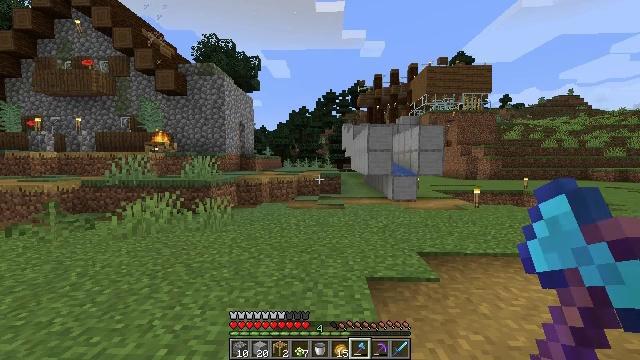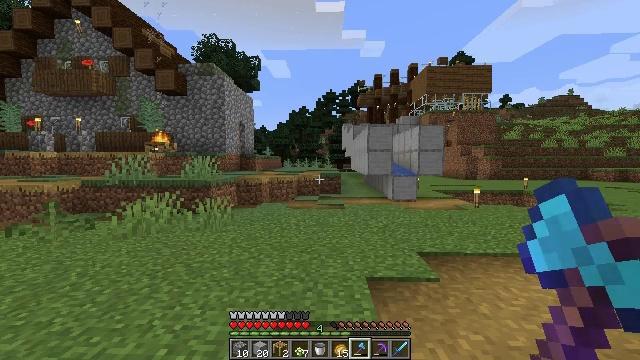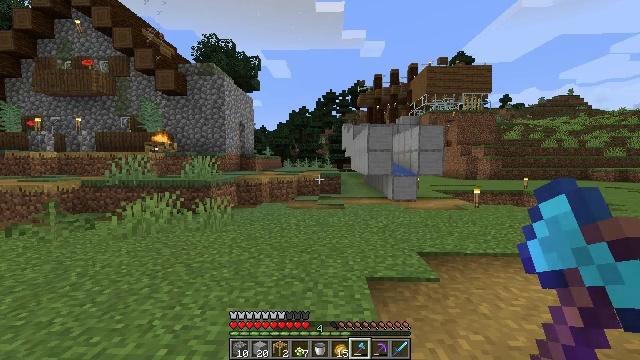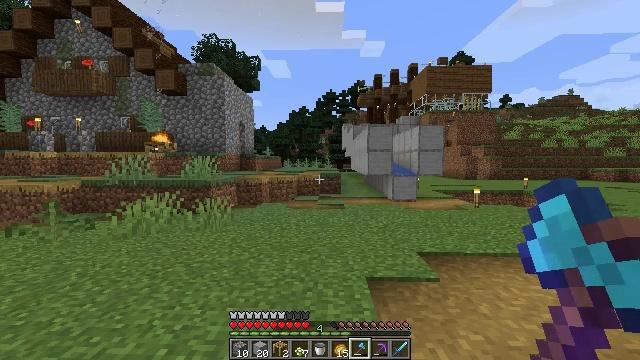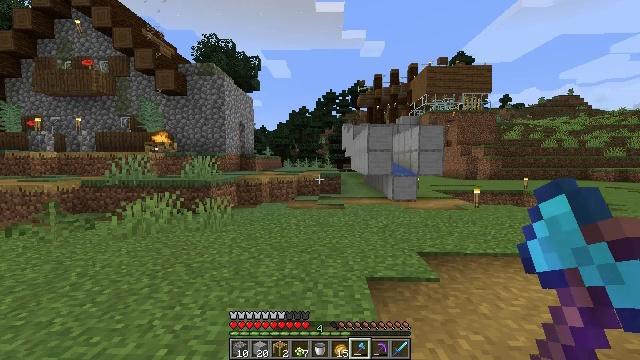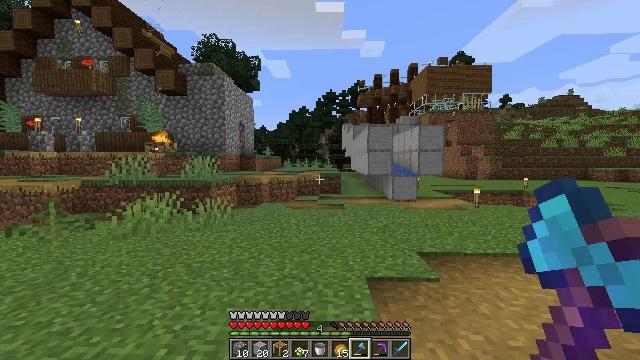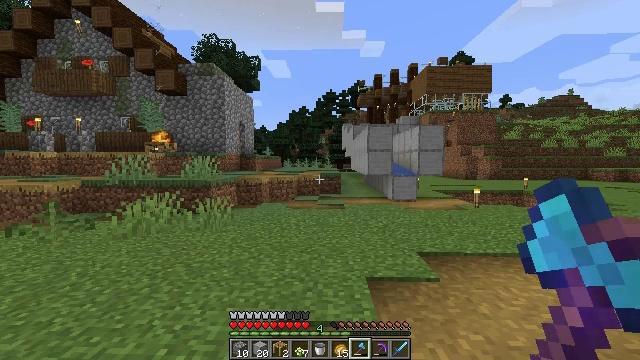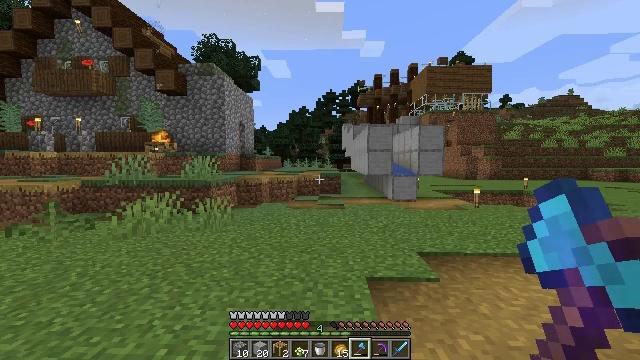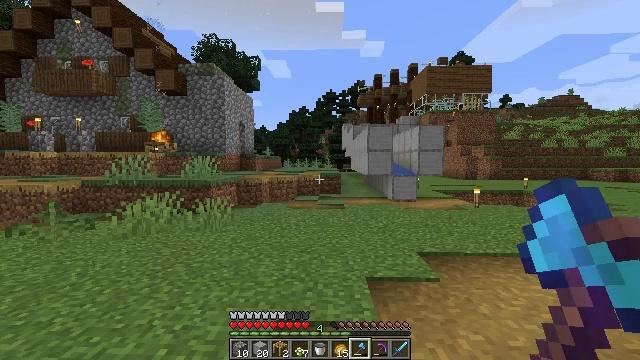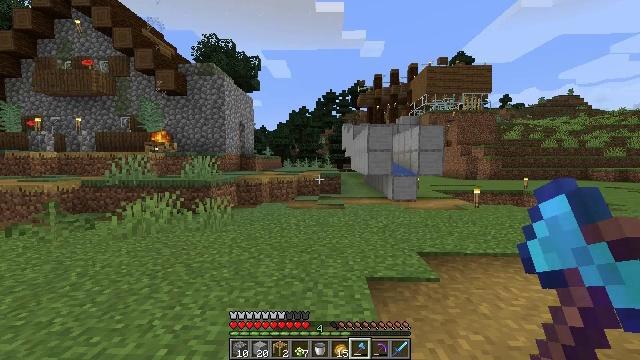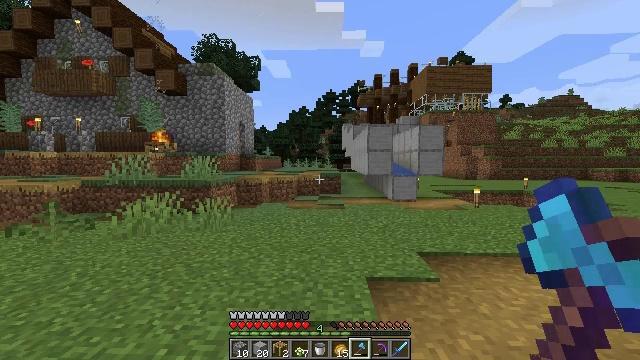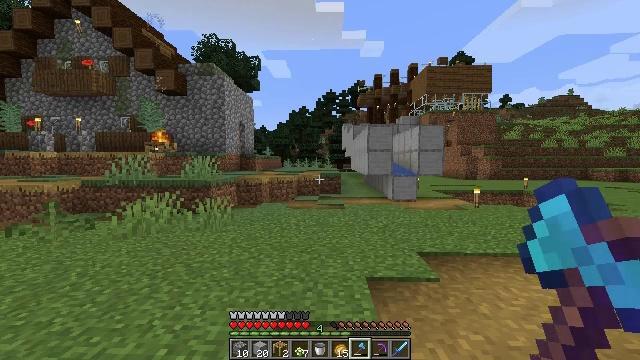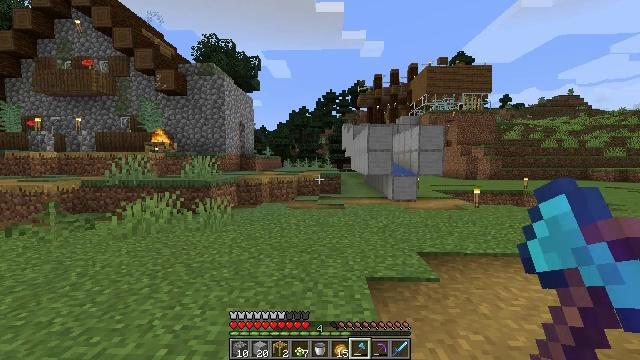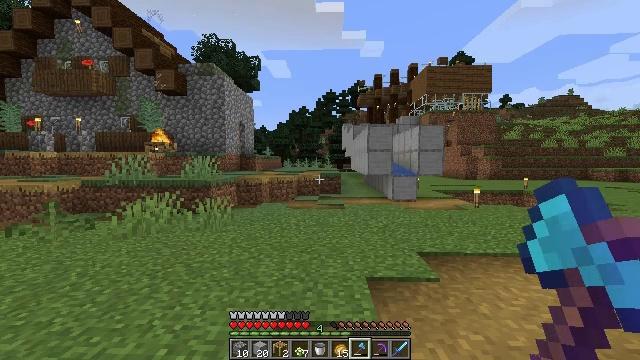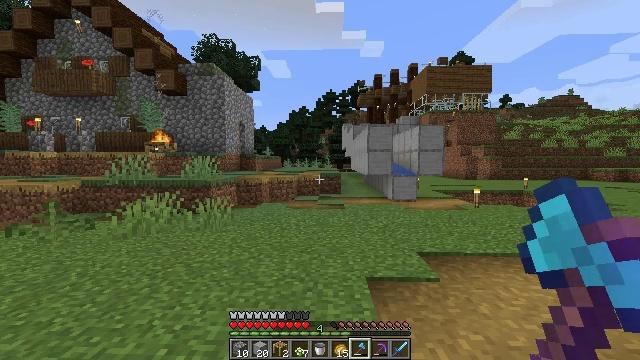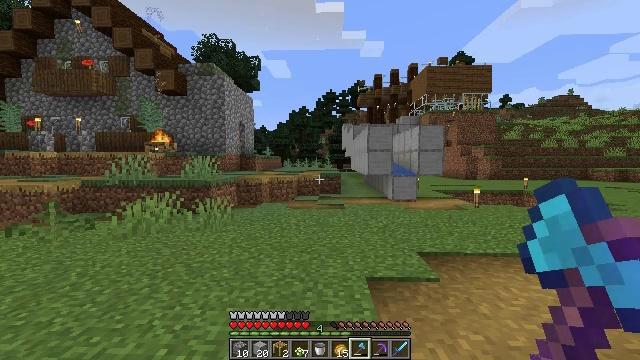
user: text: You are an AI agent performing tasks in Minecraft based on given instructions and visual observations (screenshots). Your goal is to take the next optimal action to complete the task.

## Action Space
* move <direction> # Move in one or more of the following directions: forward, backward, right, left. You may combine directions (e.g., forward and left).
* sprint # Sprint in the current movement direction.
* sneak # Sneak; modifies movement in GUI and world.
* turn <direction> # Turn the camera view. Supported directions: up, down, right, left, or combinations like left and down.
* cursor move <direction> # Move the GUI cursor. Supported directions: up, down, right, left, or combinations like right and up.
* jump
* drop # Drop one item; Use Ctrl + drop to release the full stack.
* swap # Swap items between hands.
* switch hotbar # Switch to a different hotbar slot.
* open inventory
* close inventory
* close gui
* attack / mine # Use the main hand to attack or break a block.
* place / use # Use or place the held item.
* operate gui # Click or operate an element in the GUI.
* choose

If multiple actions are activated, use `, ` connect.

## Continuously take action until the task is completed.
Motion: motion action
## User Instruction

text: Gather tall grass by hitting it.
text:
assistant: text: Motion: no_op
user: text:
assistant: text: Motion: no_op
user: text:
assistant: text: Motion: no_op
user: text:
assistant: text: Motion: no_op
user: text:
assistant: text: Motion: no_op
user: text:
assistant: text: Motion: no_op
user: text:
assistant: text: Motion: no_op
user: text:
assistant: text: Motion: no_op
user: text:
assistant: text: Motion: no_op
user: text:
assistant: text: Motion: no_op
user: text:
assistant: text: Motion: no_op
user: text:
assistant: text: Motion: no_op
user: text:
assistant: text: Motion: no_op
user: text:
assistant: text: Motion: no_op
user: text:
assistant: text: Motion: no_op
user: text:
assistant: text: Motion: no_op
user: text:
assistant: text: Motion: no_op
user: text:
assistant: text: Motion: no_op
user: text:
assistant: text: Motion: no_op
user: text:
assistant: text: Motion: no_op
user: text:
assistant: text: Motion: no_op
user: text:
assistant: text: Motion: no_op
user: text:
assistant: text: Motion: no_op
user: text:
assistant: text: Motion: no_op
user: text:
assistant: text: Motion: no_op
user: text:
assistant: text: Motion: no_op
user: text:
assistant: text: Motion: no_op
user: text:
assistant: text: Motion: no_op
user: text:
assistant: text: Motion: no_op
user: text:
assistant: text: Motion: no_op